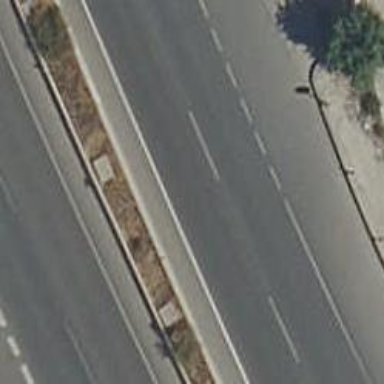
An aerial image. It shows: Asphalt road classified as trunk highway.